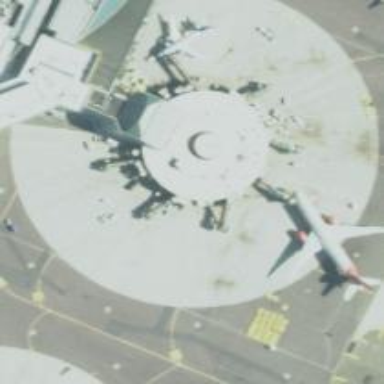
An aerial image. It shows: Airport gate.